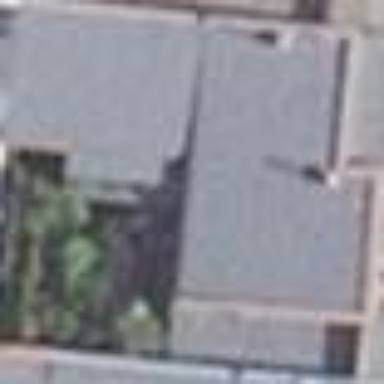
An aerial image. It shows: Residential building.